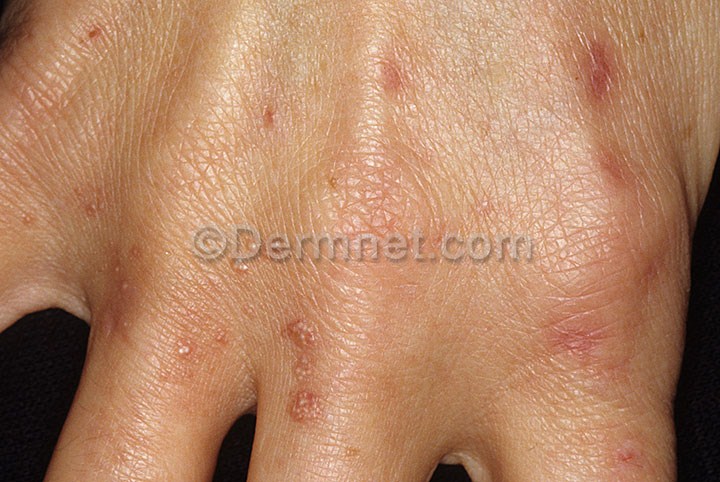
Disease: Light Diseases and Disorders of Pigmentation